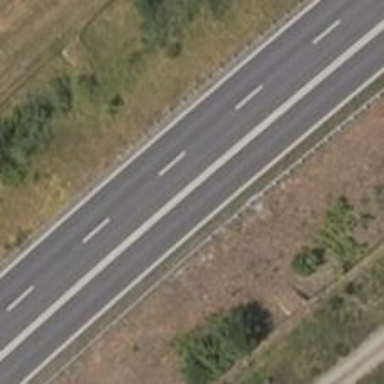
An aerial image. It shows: Asphalt motorway categorized as trunk road.